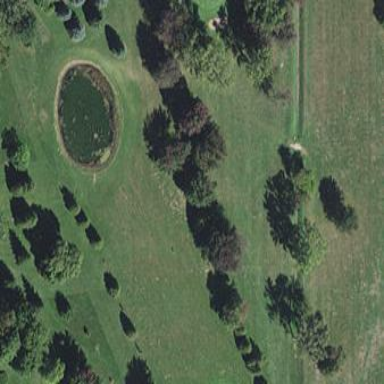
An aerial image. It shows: Area of rough grass used for golf.